Question: I need to get the (Centroid) for components in a set of binary images with subpixel accuracy.
Mathematica 8 comes with a nice addition:
'''
i = Import@"http://i.stack.imgur.com/2pxrN.png";
m1 = ComponentMeasurements[MorphologicalComponents[i], "Centroid"] /.
Rule[_, x_] -> x
(*
-> {{403.229, 453.551}, {660.404, 371.383}, {114.389, 434.646}, {295.5, 206.}}
*)
'''
But I went through some troubles when those results showed some inconsistencies with other calculations done elsewhere.
So I rolled my own, perhaps not nice:
'''
i = Import@"http://i.stack.imgur.com/2pxrN.png";
f[i_] := N@{#[[2]], ImageDimensions[i][[2]] - #[[1]]} & /@
( Mean /@
Function[x, Map[
Position[x, #, 2] &,
Complement[Union@Flatten[x], {0}]]]
[MorphologicalComponents[i]]);
f[i]
Show[i, Graphics[{Red, Disk[#, 10] & /@ f[i]}]]
(*
-> {{403.729, 453.051}, {660.904, 370.883}, {114.889, 434.146}, {296., 205.5}}
*)
'''

You can see that there is a .5 offset between these results:
'''
Thread[Subtract[m1, f[i]]]
(*
-> {{-0.5, -0.5, -0.5, -0.5}, {0.5, 0.5, 0.5, 0.5}}
*)
'''
At first I thought that the problem was related with the image dimensions being even or odd, but that is not the case.
I'd prefer using 'ComponentMeasurements[ ..,"Centroid"]' and correcting the results, but I'm afraid future Mma versions may modify this behavior and spoil the results.
I could also run a previous "calibration" with a known image and calculate the offsets, so it will auto-correct, but I would like to understand what is going on first.
Is this a bug?
Any ideas about why is this happening?
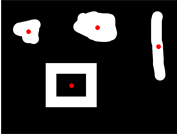
Answer: I feel the doc page for 'ComponentMeasurements' contains the solution:
> Position, area, and length
measurements are taken in the standard
image coordinate system where position
{0,0} corresponds to the bottom-left
corner, x runs from 0 to width, and y
runs from 0 to height.
You are counting whole pixels and 'ComponentMeasurements' measures pixel . In this system, the center of the bottom left pixel is at {1/2,1/2}.